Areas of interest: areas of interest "Sport and cultural"
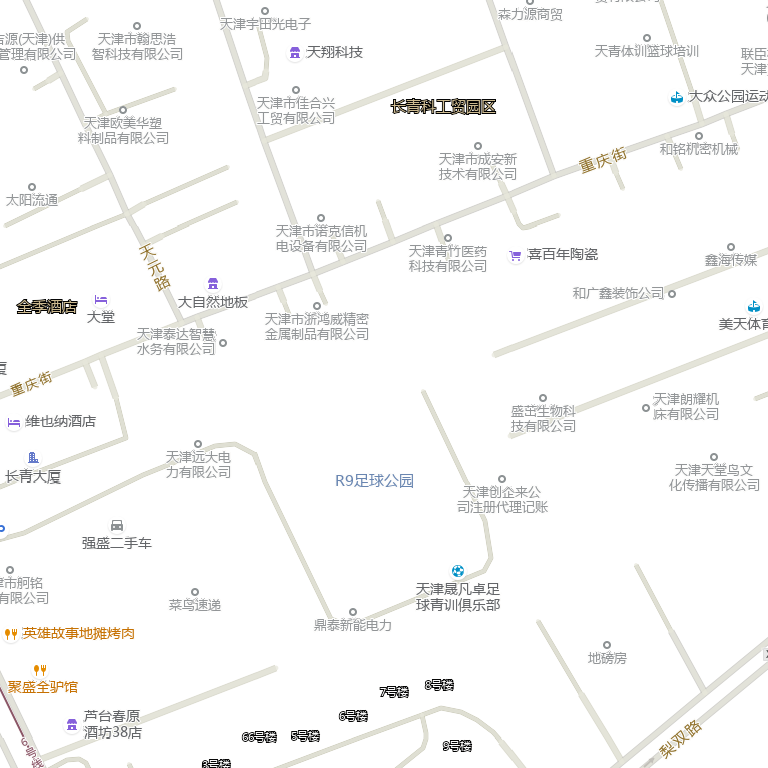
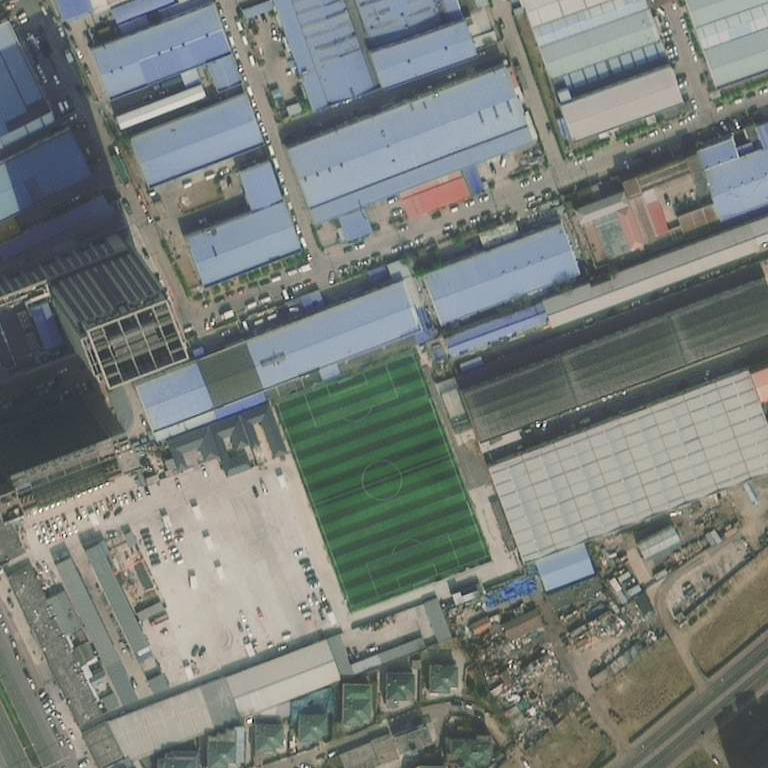